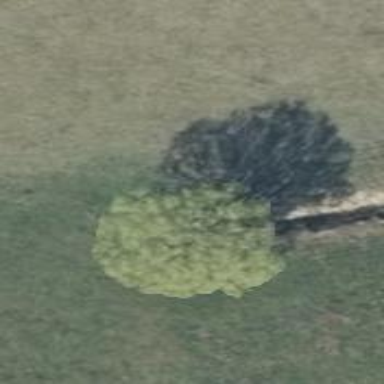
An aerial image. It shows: Landmark tree with broadleaved deciduous leaves.